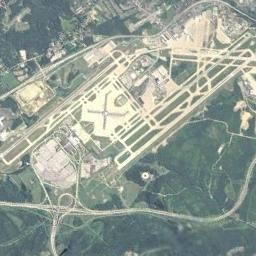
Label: airport